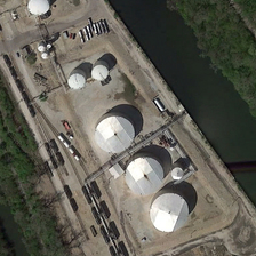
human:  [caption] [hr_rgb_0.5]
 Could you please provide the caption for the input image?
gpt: There are woods and building squares on both sides of the river.

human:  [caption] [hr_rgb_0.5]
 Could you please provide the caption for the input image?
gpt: there are many white cylindrical buildings .

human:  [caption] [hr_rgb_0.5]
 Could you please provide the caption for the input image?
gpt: On both sides of the river are woods and building squares.

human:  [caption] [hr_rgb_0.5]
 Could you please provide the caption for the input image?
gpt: There are forests and construction sites on both sides of the river.

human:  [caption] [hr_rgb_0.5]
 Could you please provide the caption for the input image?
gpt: On both sides of the river are forests and square buildings.